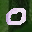
Label: 0